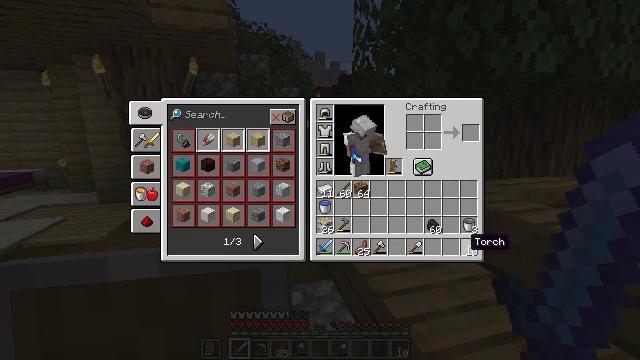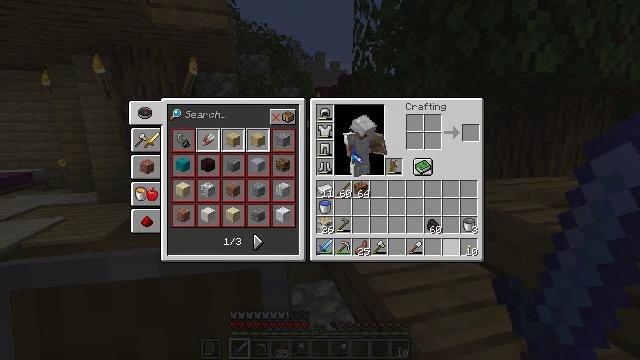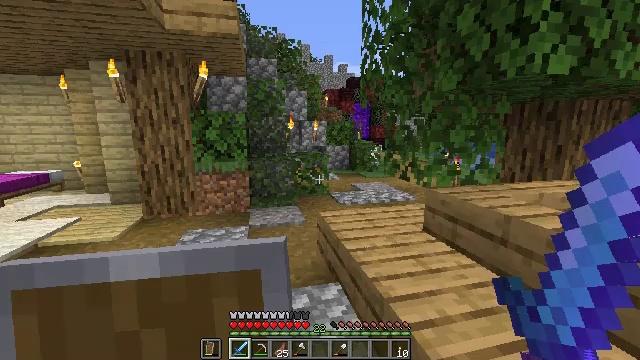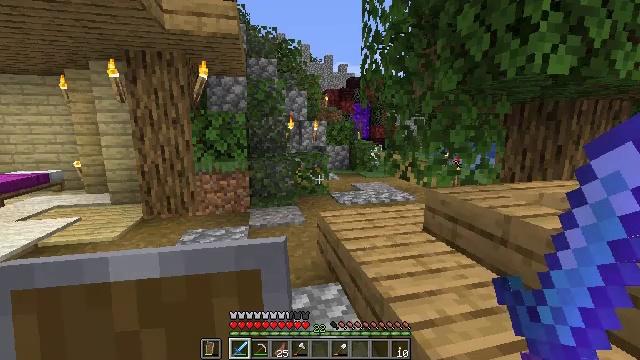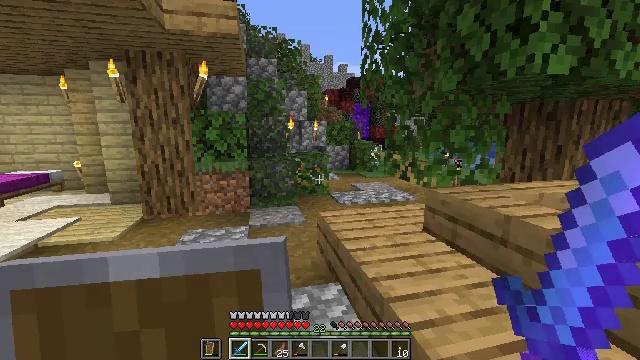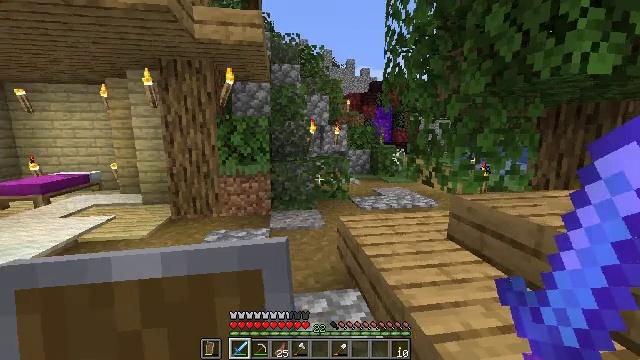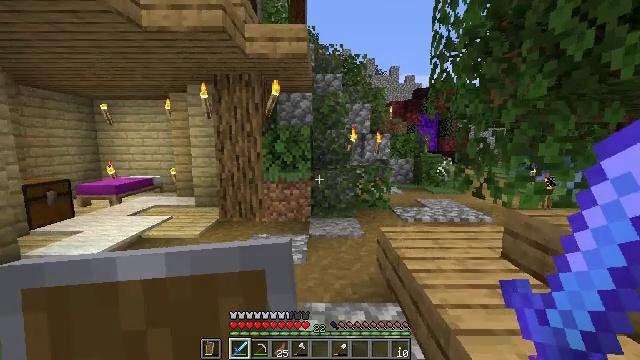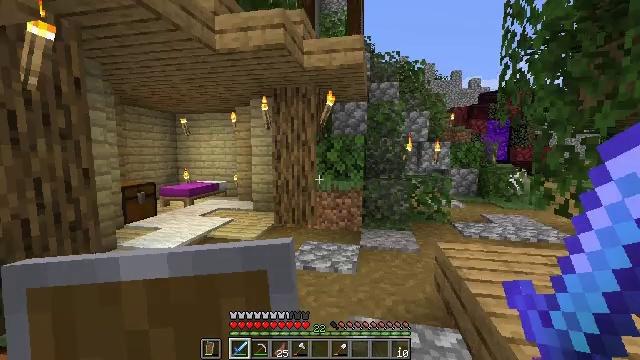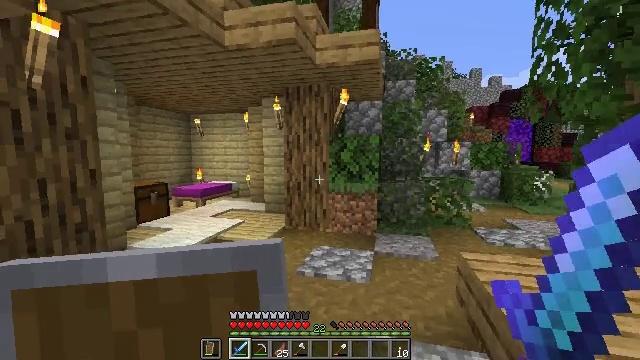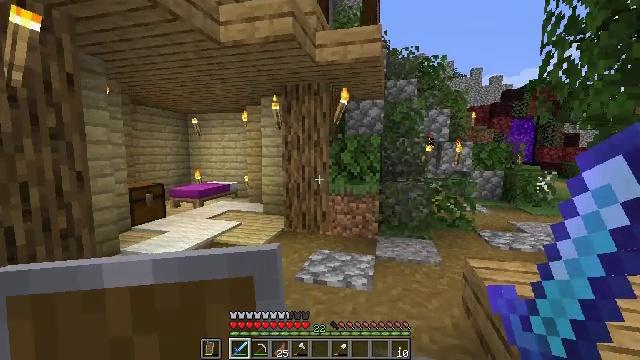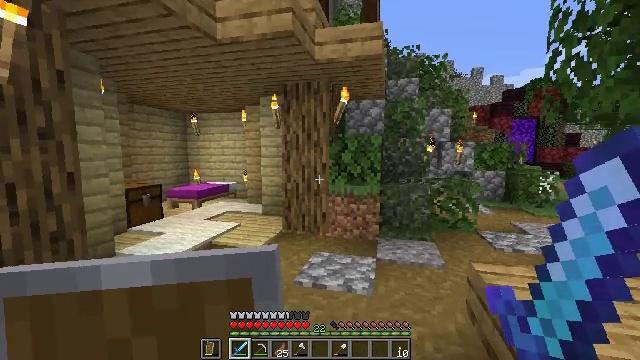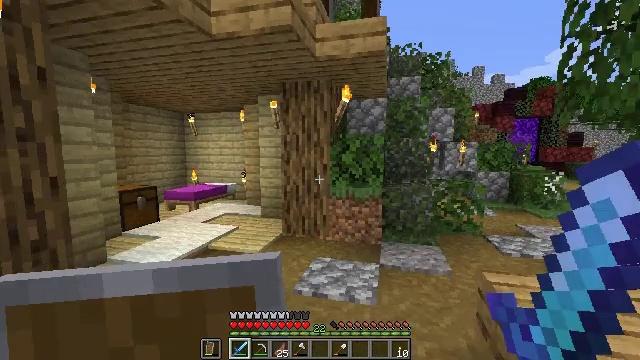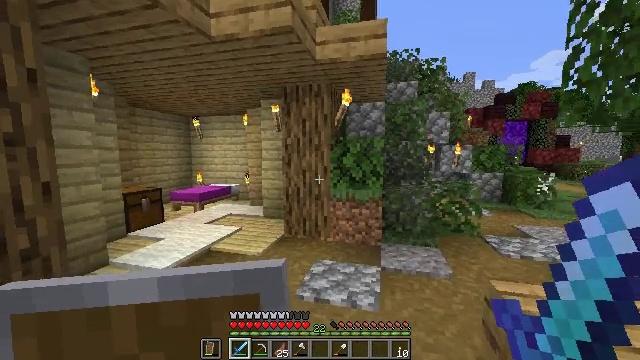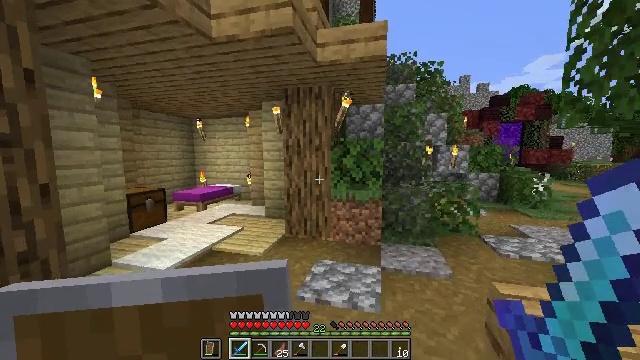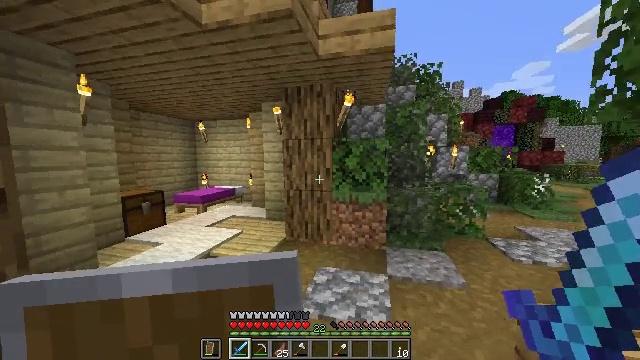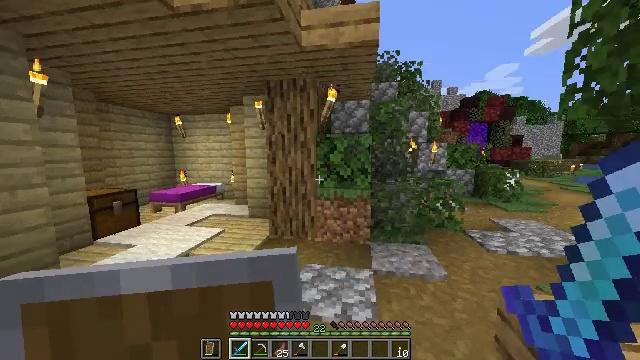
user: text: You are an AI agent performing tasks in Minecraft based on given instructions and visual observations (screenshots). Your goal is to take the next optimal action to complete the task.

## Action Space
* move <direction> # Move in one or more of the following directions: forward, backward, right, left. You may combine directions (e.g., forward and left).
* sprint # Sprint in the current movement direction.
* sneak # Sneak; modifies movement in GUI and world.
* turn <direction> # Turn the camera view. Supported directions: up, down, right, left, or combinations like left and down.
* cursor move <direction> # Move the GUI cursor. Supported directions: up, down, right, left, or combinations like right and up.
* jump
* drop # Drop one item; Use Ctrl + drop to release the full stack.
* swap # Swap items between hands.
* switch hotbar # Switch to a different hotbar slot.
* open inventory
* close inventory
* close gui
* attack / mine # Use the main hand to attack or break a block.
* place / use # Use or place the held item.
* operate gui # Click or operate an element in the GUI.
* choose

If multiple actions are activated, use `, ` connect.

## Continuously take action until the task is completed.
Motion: motion action
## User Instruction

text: Harvest nether wart blocks for resources.
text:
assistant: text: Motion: cursor move left
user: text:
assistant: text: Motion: cursor move left, close inventory
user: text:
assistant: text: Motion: close inventory
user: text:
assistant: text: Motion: close inventory
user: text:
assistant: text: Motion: turn left, close inventory
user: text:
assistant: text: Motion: turn left and up
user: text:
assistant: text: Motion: move forward, turn left and up
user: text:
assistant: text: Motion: move forward, turn left
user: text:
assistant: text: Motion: move forward
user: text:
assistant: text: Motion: no_op
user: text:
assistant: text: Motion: move forward
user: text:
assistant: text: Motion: move forward
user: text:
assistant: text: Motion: move forward
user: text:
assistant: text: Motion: move forward
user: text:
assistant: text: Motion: move forward, turn right and down
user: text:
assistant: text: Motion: move forward, turn right and down
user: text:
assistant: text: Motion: move forward, turn right
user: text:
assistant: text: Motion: move forward
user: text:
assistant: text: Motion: move forward
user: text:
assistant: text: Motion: move forward
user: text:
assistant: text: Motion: move forward
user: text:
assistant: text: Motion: move forward
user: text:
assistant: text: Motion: move forward and move right
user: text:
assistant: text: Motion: move forward and move right
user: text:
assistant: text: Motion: move forward and move right
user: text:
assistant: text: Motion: move forward and move right
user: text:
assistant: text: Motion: move forward and move right
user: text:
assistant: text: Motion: move forward and move right
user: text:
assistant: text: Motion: move forward and move right
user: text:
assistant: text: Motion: move forward and move right